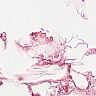
Metastatic tissue present: no